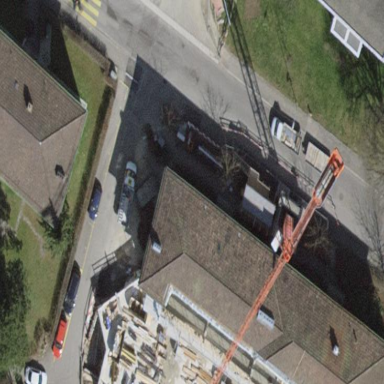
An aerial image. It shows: Building with hipped roof.